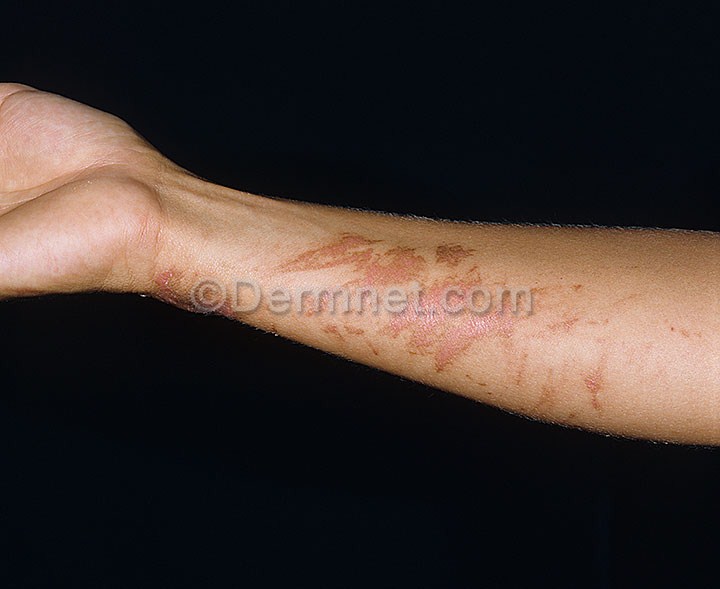
Disease: Light Diseases and Disorders of Pigmentation